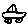
Label: car